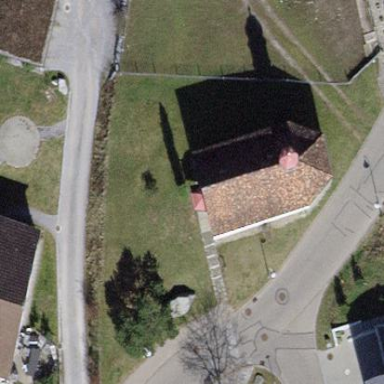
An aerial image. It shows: Beautiful church building.